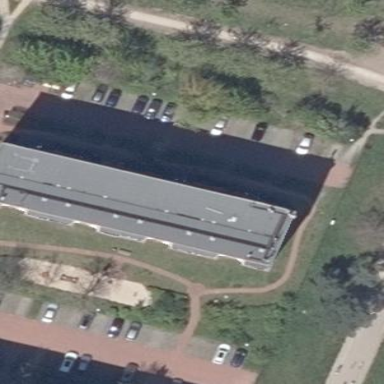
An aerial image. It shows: Flat-roofed apartment building.